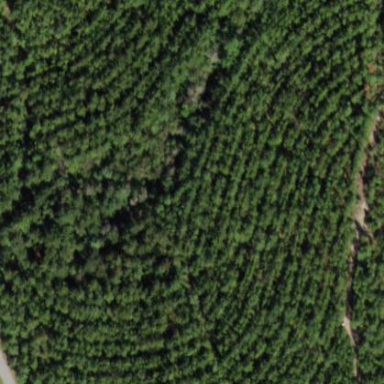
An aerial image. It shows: Forest with needle-leaved trees.